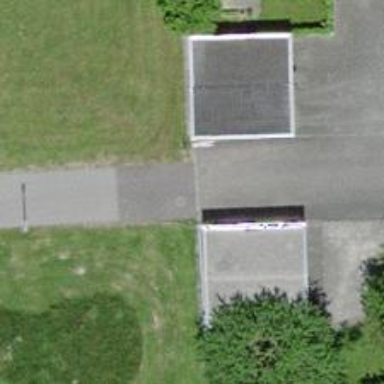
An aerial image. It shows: Bollard.